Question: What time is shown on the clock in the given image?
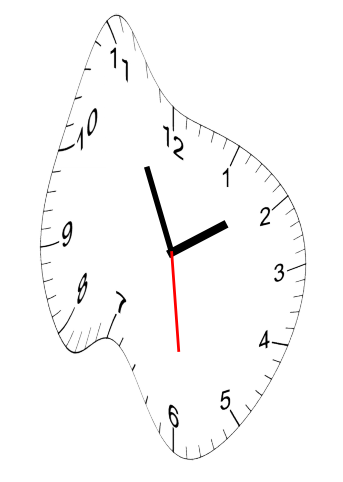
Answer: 01:55:29